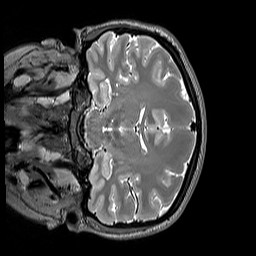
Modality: T2w
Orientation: coronal
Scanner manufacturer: siemens
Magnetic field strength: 3 T
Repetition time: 3.2 s
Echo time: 0.406 s